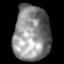
Tissue: lung
Cell type: Others
Senescence score: 0.2403
Nuclear area (px): 1985
Mean DAPI intensity: 136.846